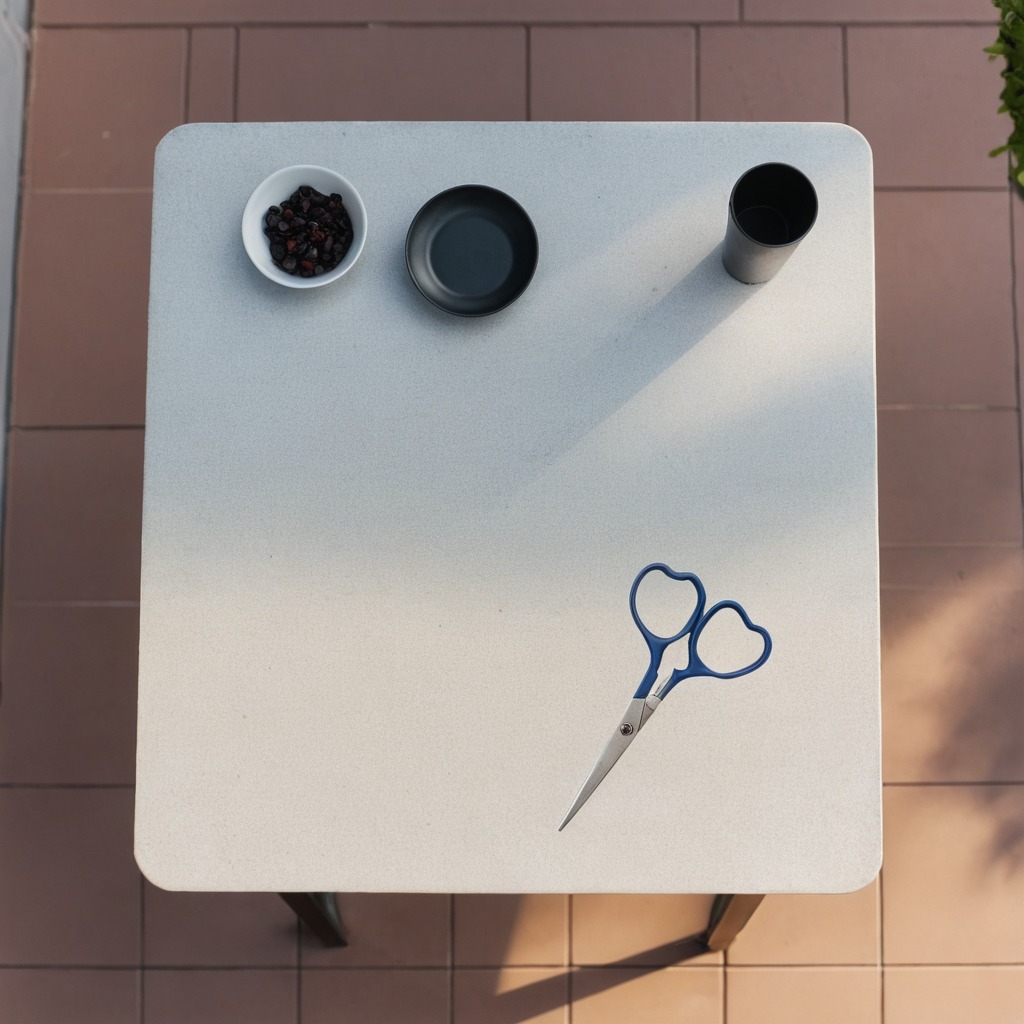
A scissor lies on the table.